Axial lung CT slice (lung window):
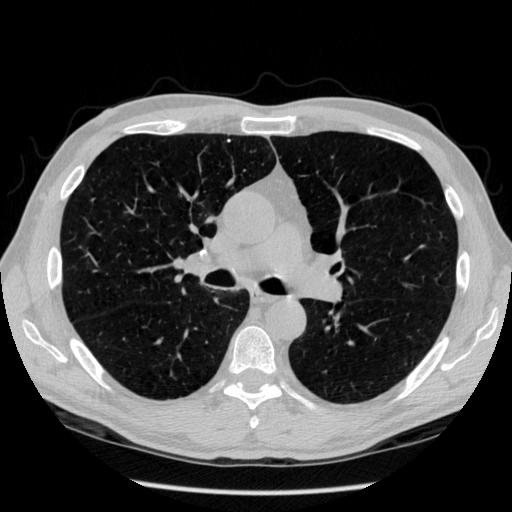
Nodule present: no